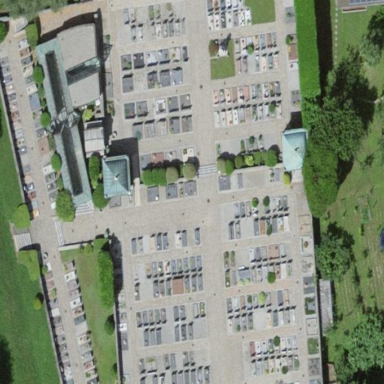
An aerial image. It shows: Cemetery.